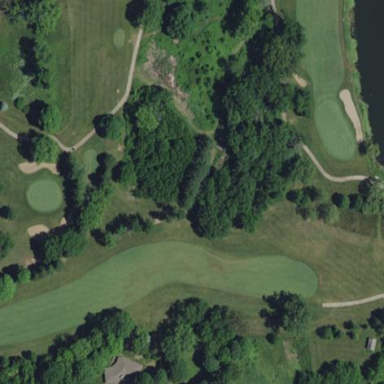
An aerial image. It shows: Golf rough area.